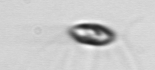
Label: Chrysochromulina